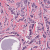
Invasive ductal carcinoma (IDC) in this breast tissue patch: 1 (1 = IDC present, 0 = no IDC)